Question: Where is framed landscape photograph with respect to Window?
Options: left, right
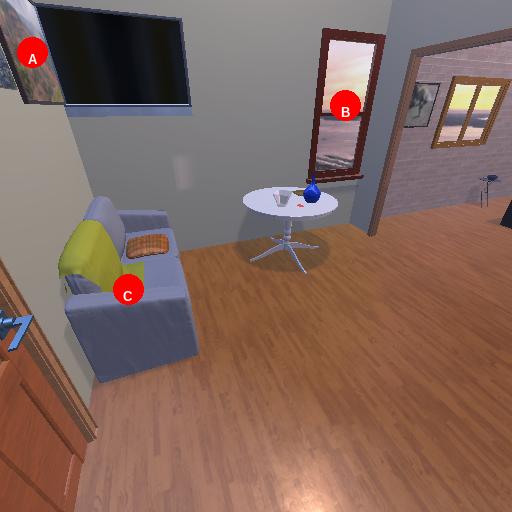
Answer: left